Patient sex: M
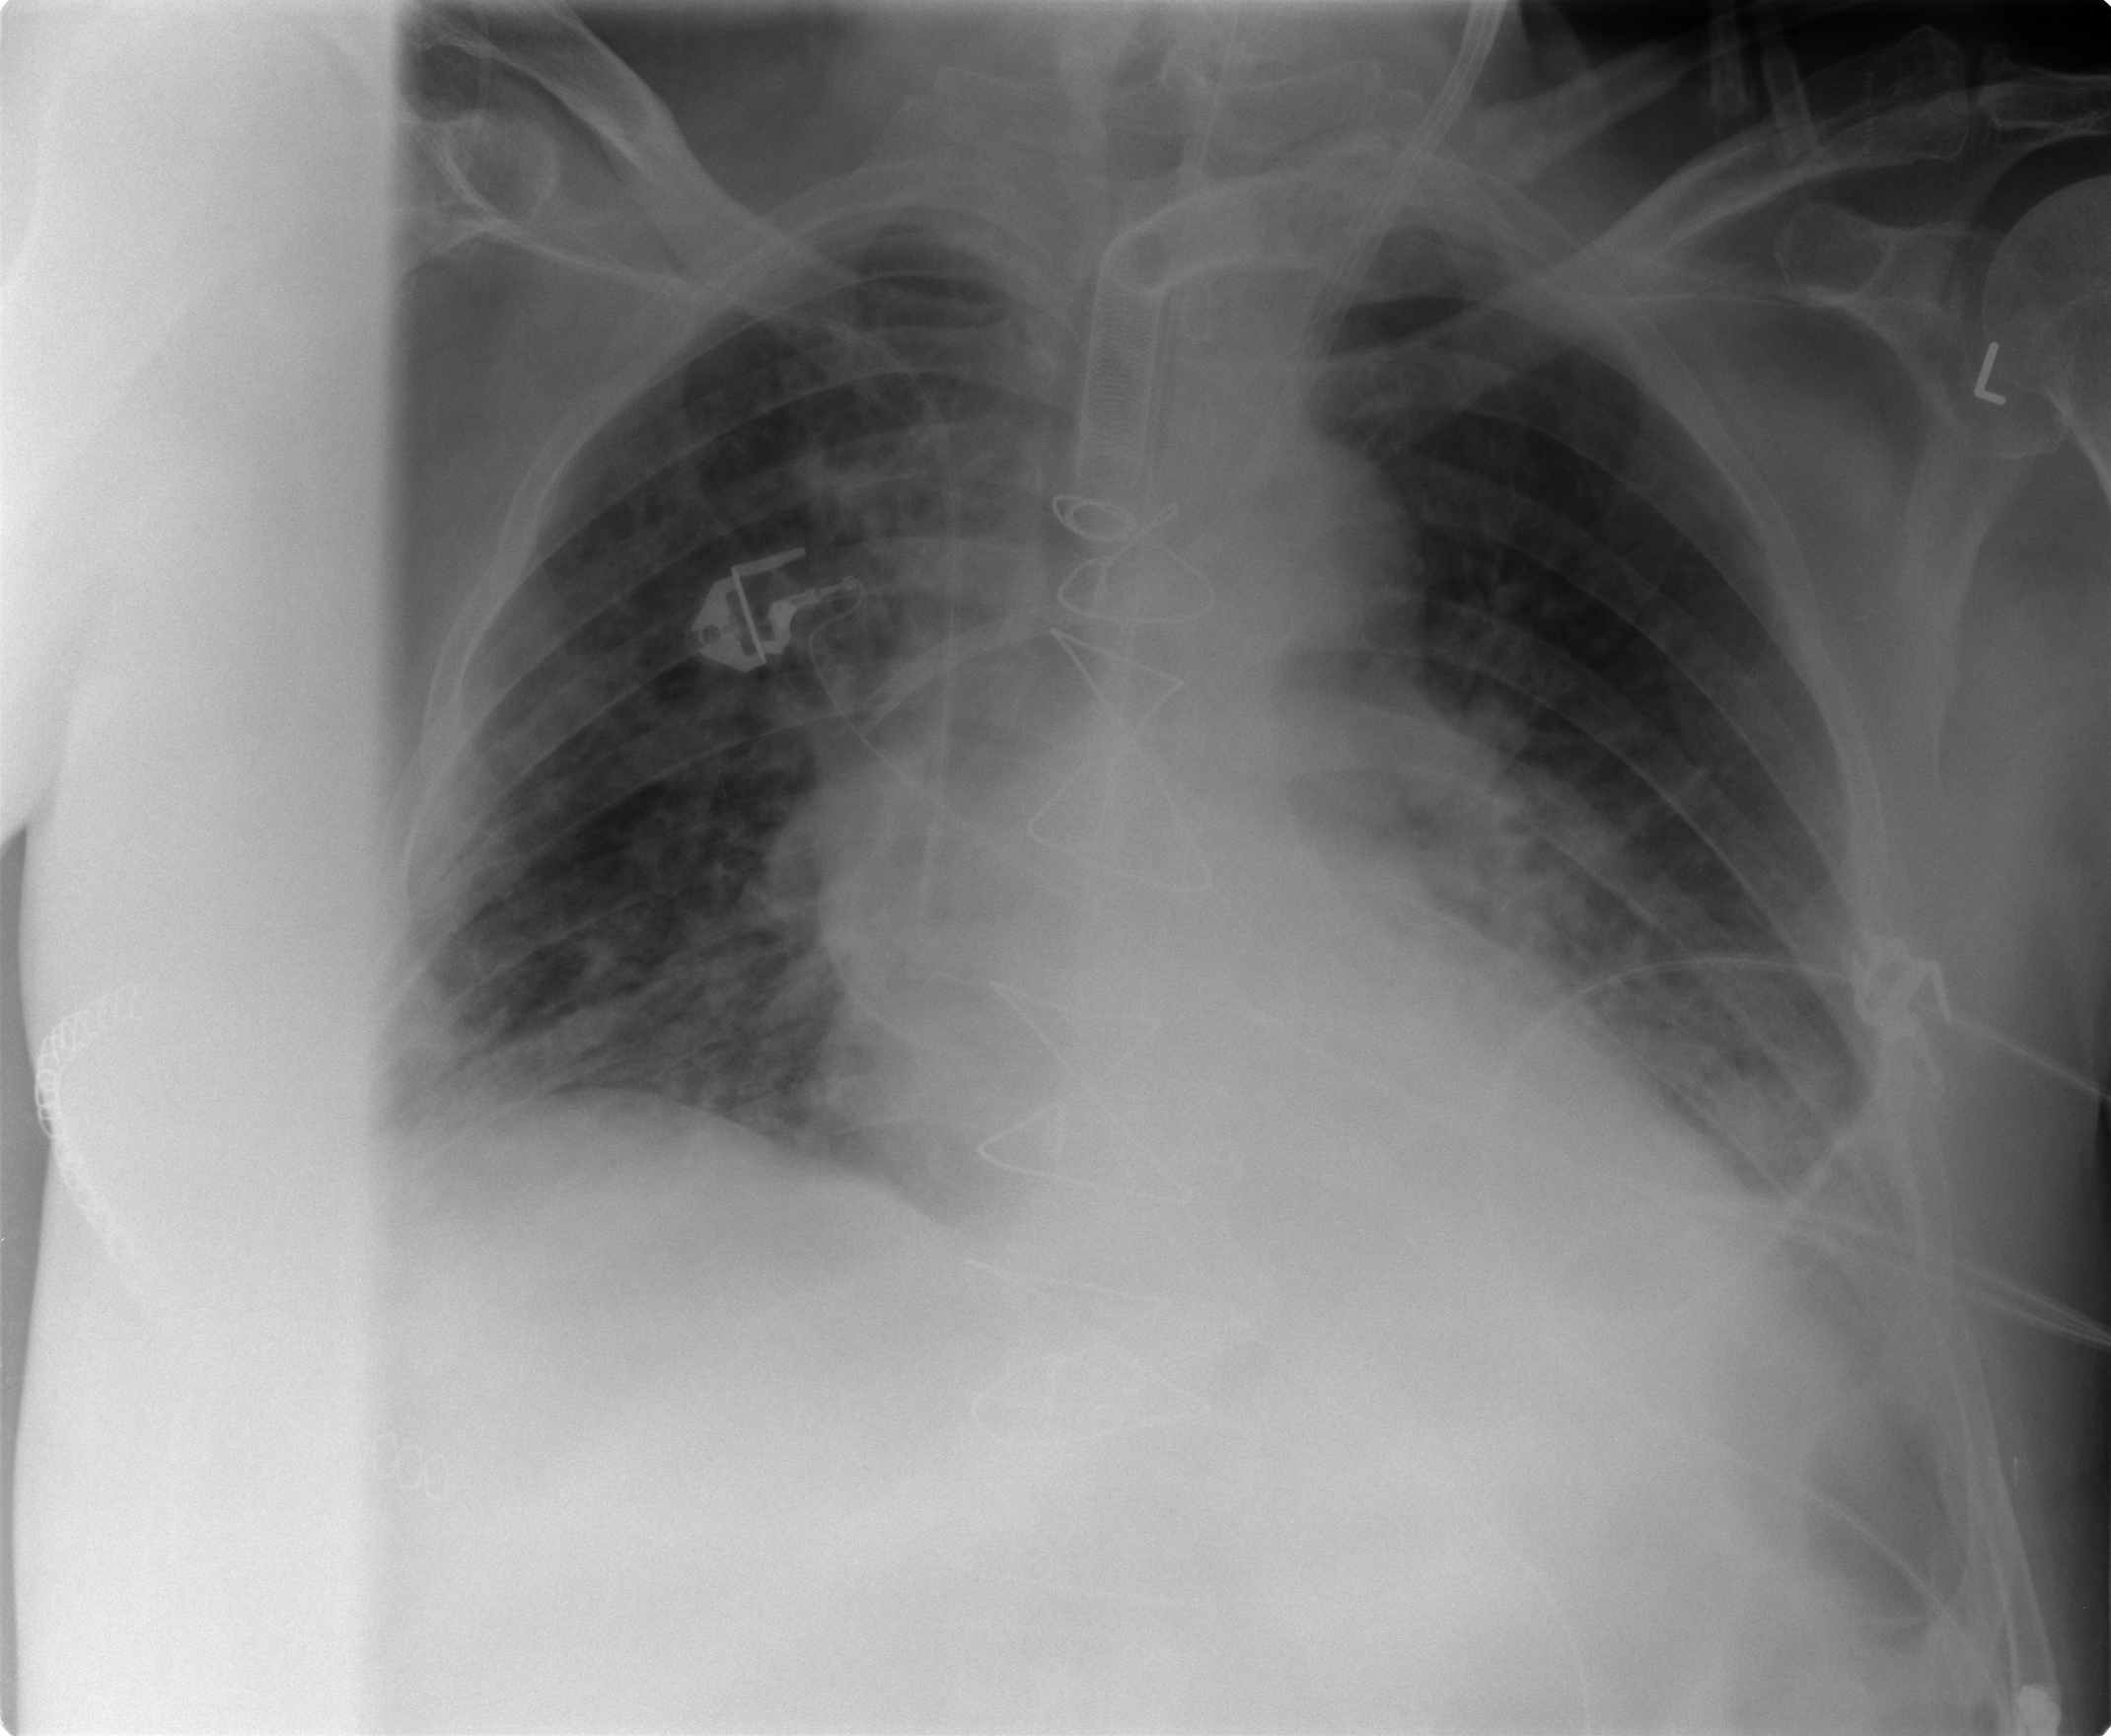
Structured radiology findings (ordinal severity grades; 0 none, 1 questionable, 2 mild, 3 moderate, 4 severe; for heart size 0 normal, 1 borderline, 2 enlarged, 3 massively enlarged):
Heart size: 2
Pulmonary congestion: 2
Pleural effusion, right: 1
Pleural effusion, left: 2
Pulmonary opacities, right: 2
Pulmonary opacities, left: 2
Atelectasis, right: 2
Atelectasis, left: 2